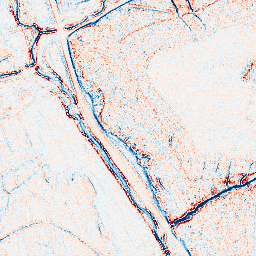
Category: edge_preserving
Decomposition family: anisotropic_diffusion
Decomposition parameters: iterations: 5
kappa: 10
gamma: 0.15
Upsampling method: fft_zeropad
Upsampling parameters: scale: 4
Upsampling scale: 4